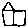
Label: house